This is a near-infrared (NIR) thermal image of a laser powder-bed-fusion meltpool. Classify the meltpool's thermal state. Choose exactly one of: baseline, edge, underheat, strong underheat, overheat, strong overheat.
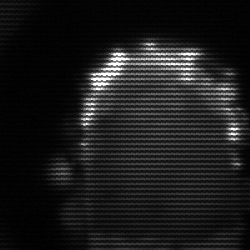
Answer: baseline